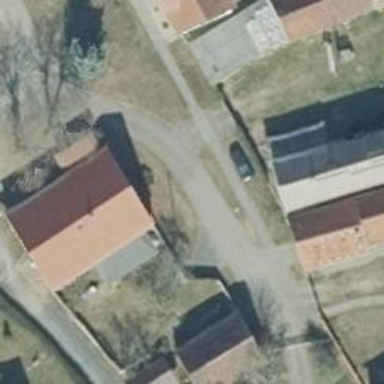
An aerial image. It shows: Residential road with separate sidewalk.